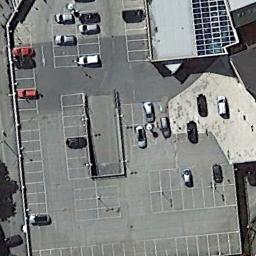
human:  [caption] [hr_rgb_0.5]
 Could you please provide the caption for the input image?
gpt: There is a white building by the parking lot .

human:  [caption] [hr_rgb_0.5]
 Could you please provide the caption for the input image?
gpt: There are some cars on the parking lot .

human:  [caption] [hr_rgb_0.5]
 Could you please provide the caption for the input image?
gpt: The parking lot has some parked cars but lots of parking spaces are still empty .

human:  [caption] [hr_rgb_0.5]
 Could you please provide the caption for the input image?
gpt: There is a building next to the parking lot .

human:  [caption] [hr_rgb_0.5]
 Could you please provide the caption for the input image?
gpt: There are several cars and many empty space on the parking lot .